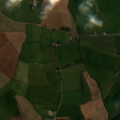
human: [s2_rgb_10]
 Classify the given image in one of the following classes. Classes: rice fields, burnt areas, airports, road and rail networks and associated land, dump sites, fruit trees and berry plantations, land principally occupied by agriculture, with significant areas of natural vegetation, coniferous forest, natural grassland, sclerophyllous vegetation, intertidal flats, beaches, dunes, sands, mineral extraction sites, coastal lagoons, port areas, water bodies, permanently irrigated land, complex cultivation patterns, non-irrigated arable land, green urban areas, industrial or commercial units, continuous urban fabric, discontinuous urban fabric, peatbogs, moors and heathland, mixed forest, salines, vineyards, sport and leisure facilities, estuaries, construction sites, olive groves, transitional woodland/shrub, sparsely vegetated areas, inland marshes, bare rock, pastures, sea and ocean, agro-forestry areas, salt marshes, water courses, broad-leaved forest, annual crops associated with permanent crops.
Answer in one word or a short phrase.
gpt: non-irrigated arable land, pastures